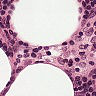
Metastatic tissue present: no